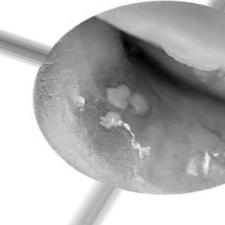
Condition: Mouth Ulcer